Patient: sex F, age 37
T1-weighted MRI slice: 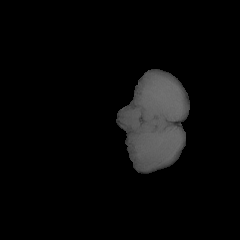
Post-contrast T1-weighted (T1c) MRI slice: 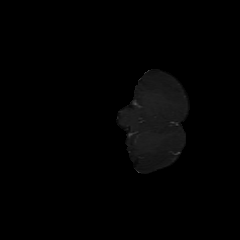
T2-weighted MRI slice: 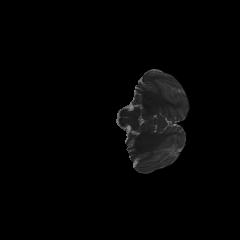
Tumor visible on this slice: no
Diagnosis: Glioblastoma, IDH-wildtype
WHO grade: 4